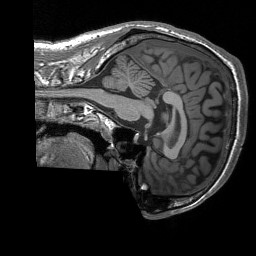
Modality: T1w
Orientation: sagittal
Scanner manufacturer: siemens
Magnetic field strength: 3 T
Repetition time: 1.76 s
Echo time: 0.0022 s